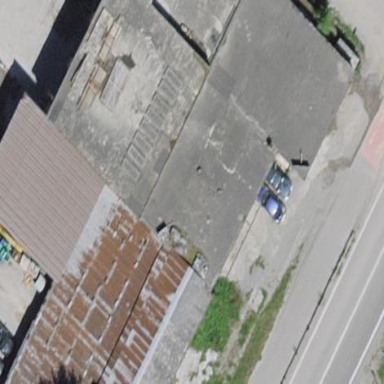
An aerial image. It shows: Industrial building.